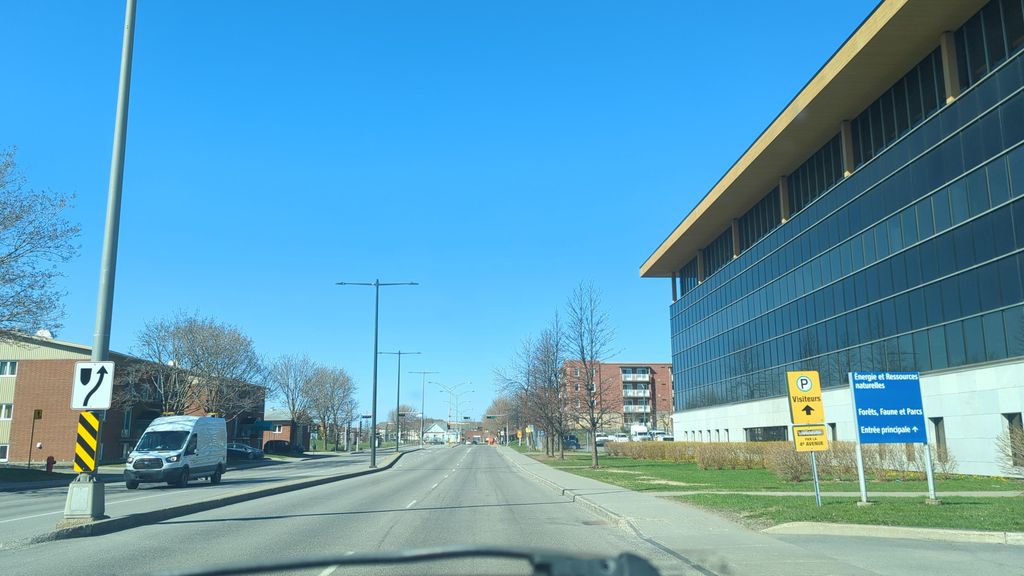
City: quebec_city